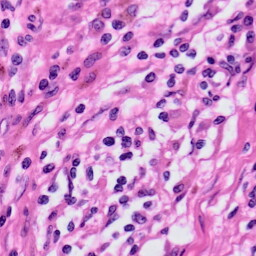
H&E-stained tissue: Skin